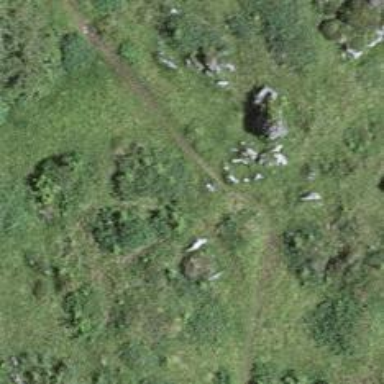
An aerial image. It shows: Path on the ground.